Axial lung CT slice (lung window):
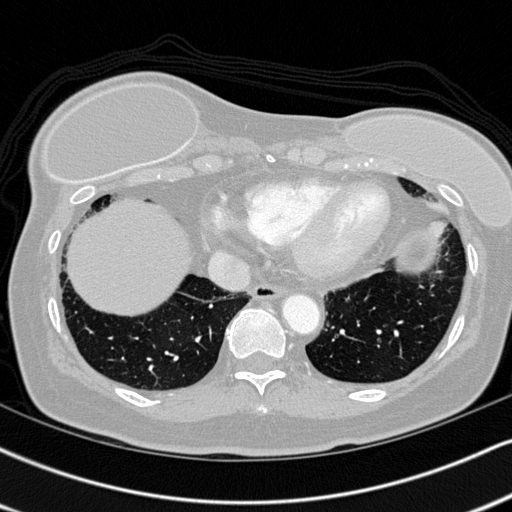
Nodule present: no